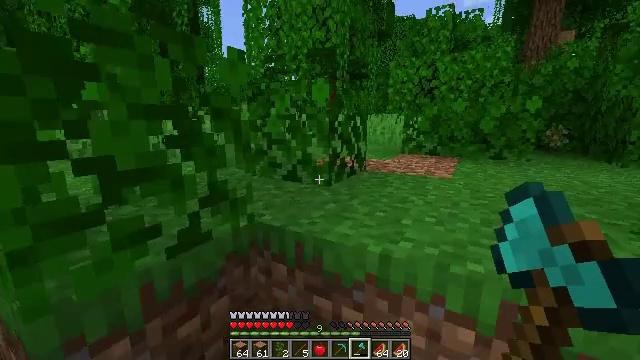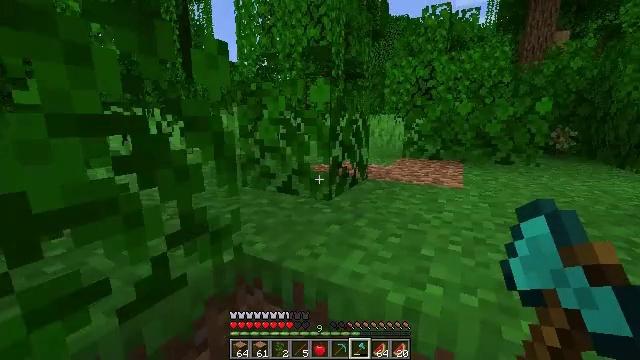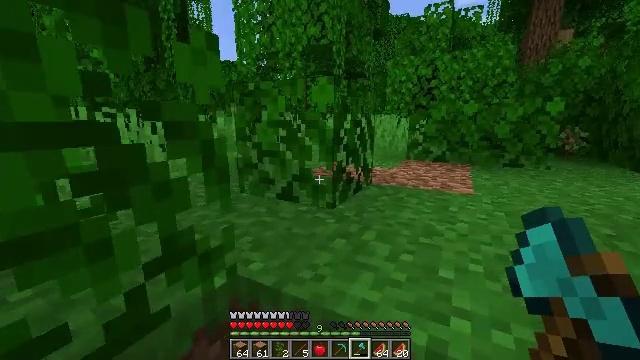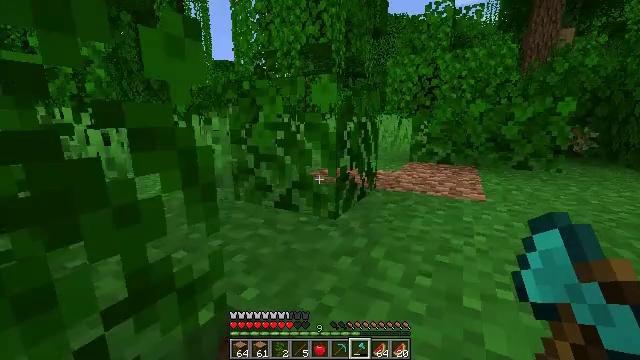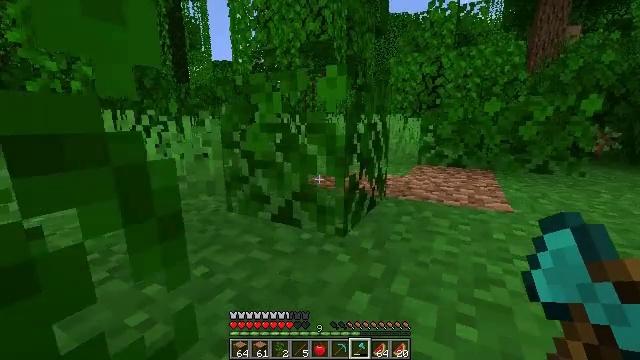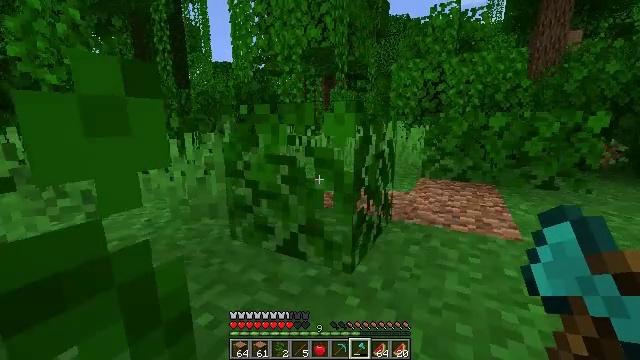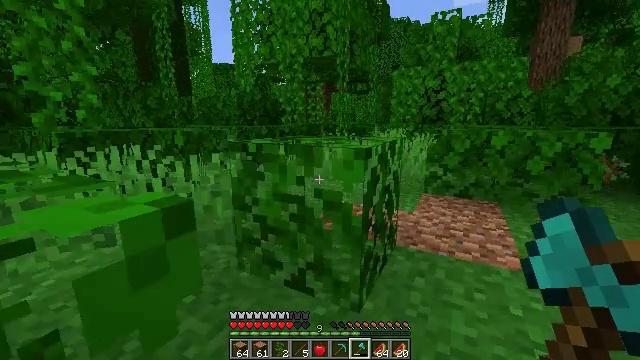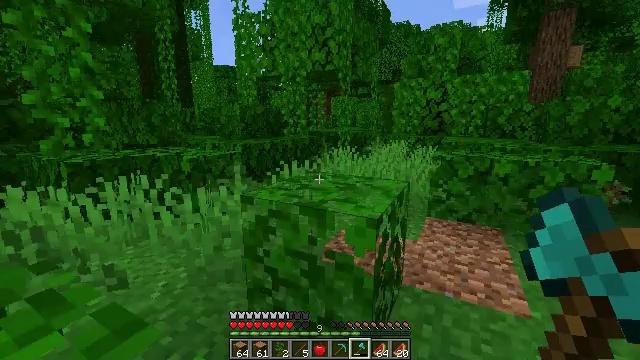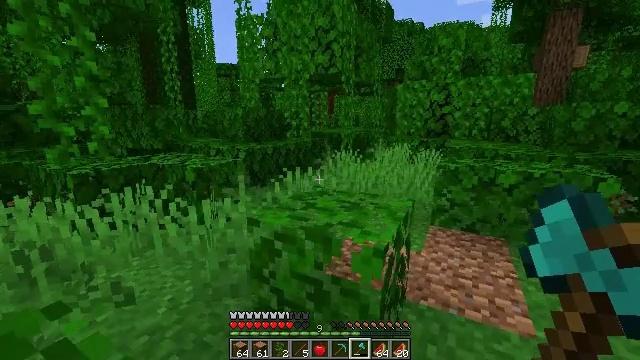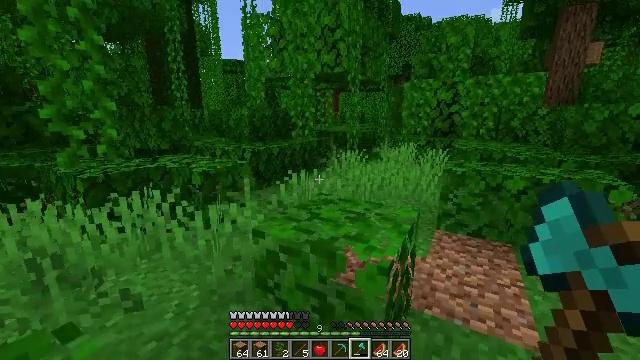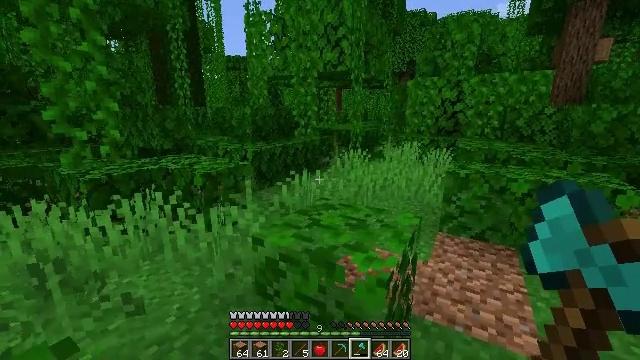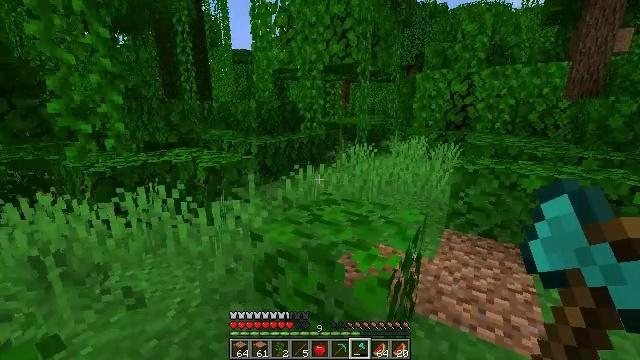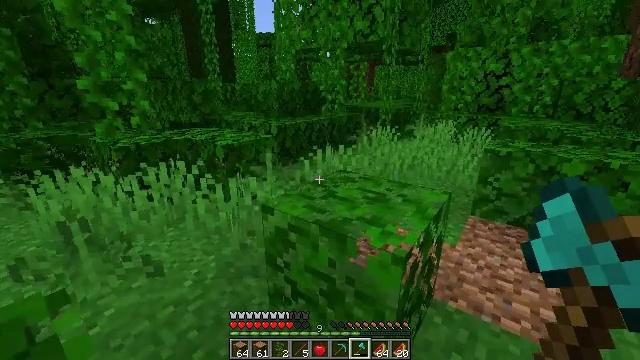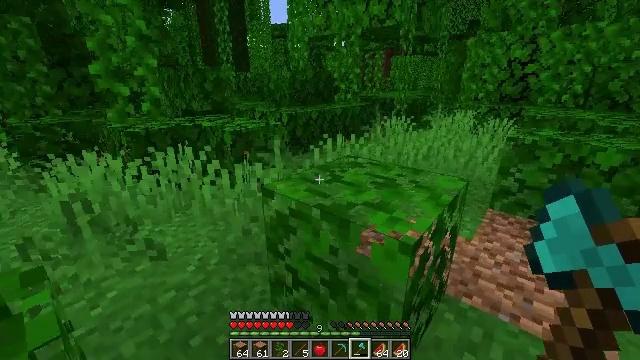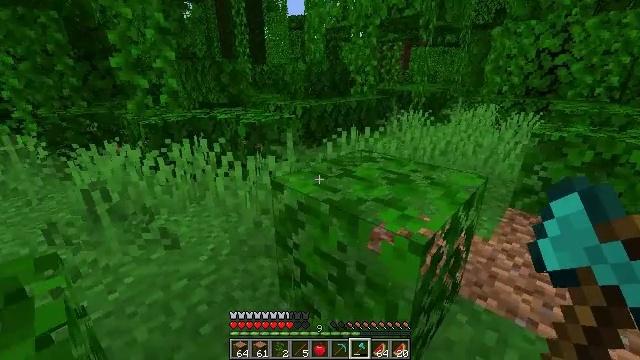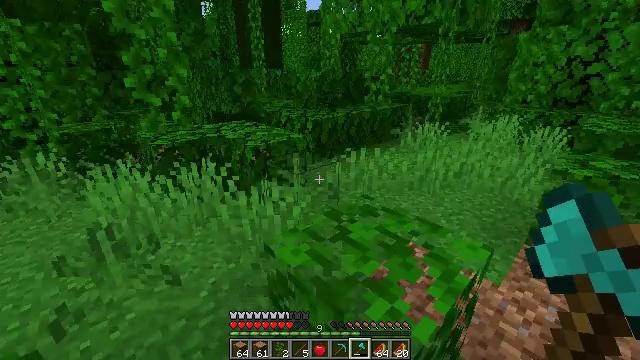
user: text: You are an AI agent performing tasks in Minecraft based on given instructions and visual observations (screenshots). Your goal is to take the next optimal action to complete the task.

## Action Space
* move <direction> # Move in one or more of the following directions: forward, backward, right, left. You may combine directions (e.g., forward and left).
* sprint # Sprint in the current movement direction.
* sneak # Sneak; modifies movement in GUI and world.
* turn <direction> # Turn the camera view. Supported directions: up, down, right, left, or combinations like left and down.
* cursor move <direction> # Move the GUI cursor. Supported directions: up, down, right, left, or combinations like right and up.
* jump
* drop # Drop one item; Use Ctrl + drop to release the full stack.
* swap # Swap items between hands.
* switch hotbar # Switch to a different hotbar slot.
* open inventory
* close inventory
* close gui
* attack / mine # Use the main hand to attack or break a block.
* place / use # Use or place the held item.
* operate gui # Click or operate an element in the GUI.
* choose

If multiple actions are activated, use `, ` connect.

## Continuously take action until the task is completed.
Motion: motion action
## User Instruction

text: Harvest vines off the surface.
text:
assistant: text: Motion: move forward, turn right
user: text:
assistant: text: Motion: move forward
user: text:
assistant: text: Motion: move forward
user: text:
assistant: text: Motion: move forward
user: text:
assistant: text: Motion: move forward, jump
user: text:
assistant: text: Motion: move forward, jump
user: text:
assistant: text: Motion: move forward, jump
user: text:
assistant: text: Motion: move forward, jump
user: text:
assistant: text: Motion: move forward, turn left, jump
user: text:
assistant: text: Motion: move forward, jump
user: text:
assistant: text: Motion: move forward, turn left and down, jump
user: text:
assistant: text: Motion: move forward, sprint, turn left and down, jump
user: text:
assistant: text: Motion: move forward, sprint, turn left and down, jump
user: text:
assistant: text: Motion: move forward, sprint, turn left and down, jump
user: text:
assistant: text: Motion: move forward, sprint, turn left and down, jump
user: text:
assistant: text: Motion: move forward, sprint, turn left, jump
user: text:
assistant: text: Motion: move forward, turn left, jump
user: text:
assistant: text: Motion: move forward, jump
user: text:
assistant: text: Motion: move forward, jump
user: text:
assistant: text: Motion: move forward, jump
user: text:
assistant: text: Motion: move forward, jump
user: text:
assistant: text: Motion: move forward, jump
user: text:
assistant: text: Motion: move forward, sprint, jump
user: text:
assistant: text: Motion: move forward, sprint, jump
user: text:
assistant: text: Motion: move forward, sprint, jump
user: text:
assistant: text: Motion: move forward, sprint, jump
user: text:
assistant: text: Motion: move forward, jump
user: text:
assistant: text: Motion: move forward, turn left and down, jump
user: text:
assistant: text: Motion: move forward, turn left and down, jump
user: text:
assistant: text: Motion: move forward, turn left and down, jump